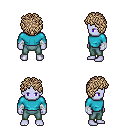
a pixel art fantasy rpg character, male body template, dark elf, purple skin, teal long-sleeve shirt, teal pants, white blonde curly afro hairstyle, white cloth bandages, four views (front, back, left, right), 2x2 character sprite sheet, small pixel art, hard edges, no anti-aliasing